Question: As a follow-up question to my <URL> that sparked this one, I would like to know how I can filter out blank values imported by the ArrayFormula formula.
The formula in Helper!A1 is
'''
=ArrayFormula(
'Form Responses'!G:G&'Form Responses'!H:H&'Form Responses'!I:I&'Form Responses'!J:J&
'Form Responses'!K:K&'Form Responses'!L:L&'Form Responses'!M:M&'Form Responses'!N:N&
'Form Responses'!O:O&'Form Responses'!P:P&'Form Responses'!Q:Q&'Form Responses'!R:R&
'Form Responses'!S:S&'Form Responses'!T:T
)
'''
The issue is that I will never know where the gap is, as this is user input from a form and is based on the category as well. Here's an example of what a submission MIGHT look like, notice the gaps due to the INCOMING section:

Regarding the ArrayFormula formula itself, is there any downside to me having created a new "Helper" sheet so as to keep any edits from the actual FORM created sheet? My formula is then:
'''
=FILTER(Helper!A:A, Helper!B:B = "Outgoing" )
'''
where Helper!B1 contains:
'''
=ArrayFormula('Form Responses'!B:B)
'''
which contains either the "Outgoing" or "Incoming" values.
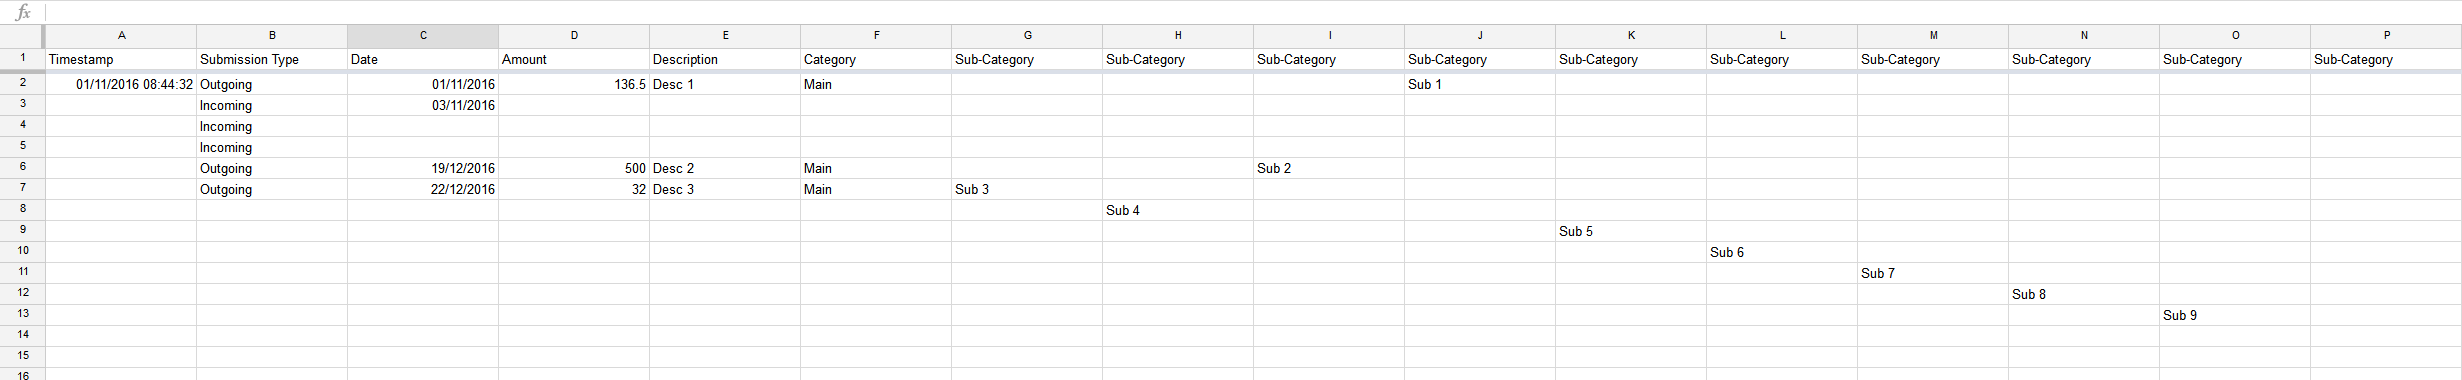
Answer: # Instructions
Instead of adding on 'Helper!B1' the formula '=ArrayFormula('Form Responses'!B:B)' try the following:
'''
=FILTER(
{'Form Responses'!$AA:$AA,'Form Responses'!$B:B},
LEN('Form Responses'!$AA:$AA), 'Form Responses'!$B:B = "Outgoing"
)
'''
You even could remove the formula on 'Helper!A1'.
# Explanation
- - -
# References
- <URL>